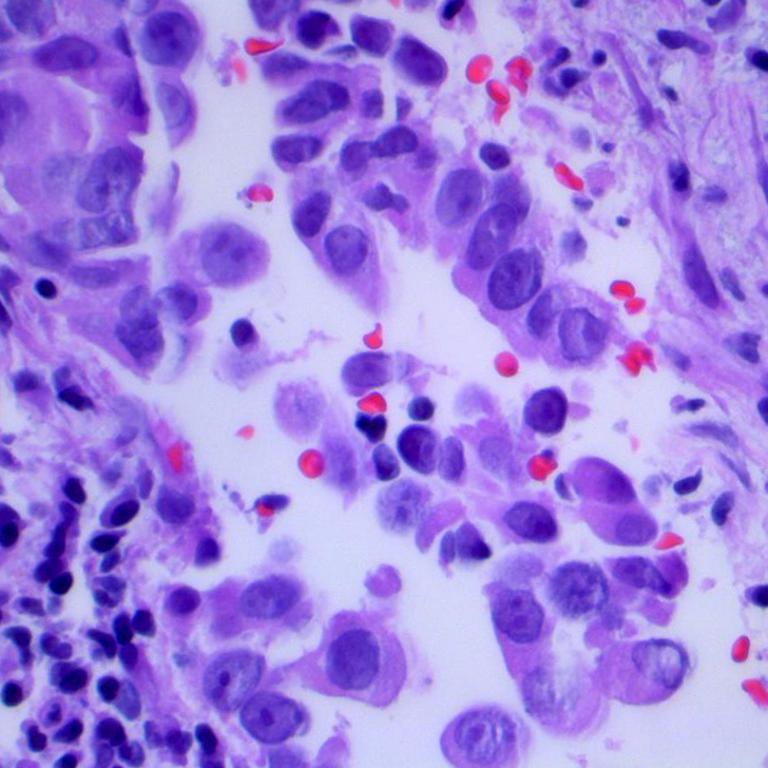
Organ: lung
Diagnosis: adenocarcinomas